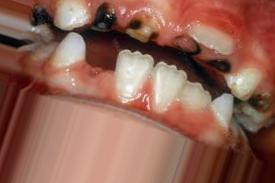
Condition: Caries